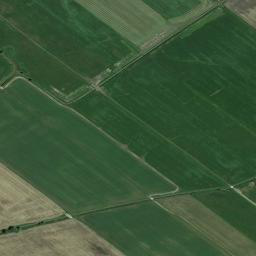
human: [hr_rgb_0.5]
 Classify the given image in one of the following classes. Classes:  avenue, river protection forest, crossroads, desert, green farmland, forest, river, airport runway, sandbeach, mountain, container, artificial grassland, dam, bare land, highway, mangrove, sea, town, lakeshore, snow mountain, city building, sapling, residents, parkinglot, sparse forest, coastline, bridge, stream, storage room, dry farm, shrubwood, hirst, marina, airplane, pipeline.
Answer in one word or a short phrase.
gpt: green farmland